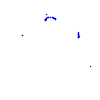
Particle: proton